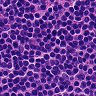
Metastatic tissue present: no